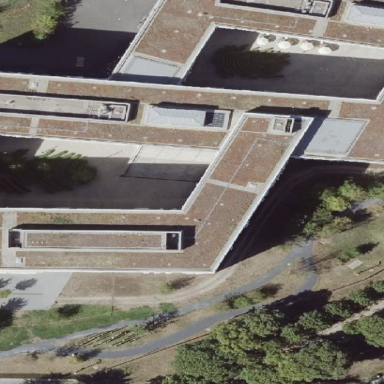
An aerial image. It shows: Office building.